Aerial crown-view tile of a tropical tree (Barro Colorado Island, Panama), acquired 20241216:
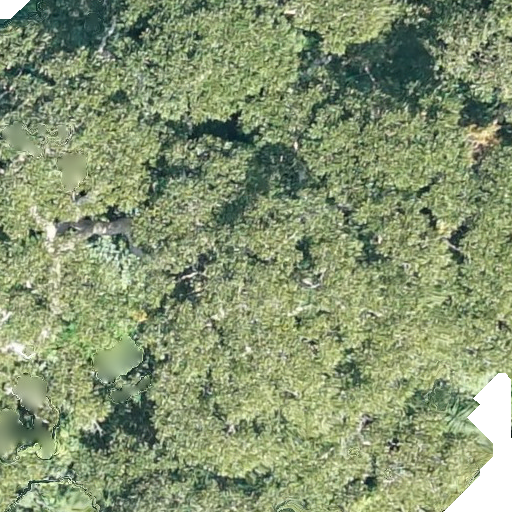
Species: Dipteryx oleifera
GBIF accepted scientific name: Dipteryx oleifera
Crown area: 767.434 m²